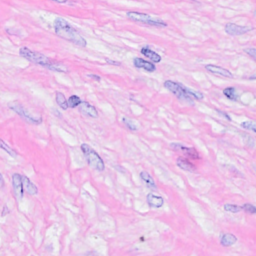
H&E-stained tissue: Breast